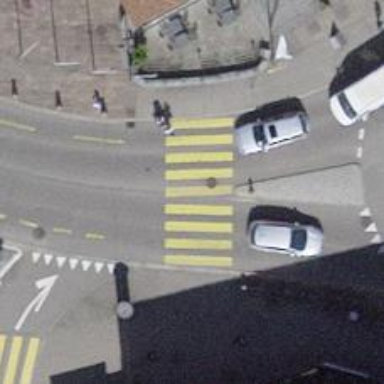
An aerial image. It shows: Zebra crossing on the road.